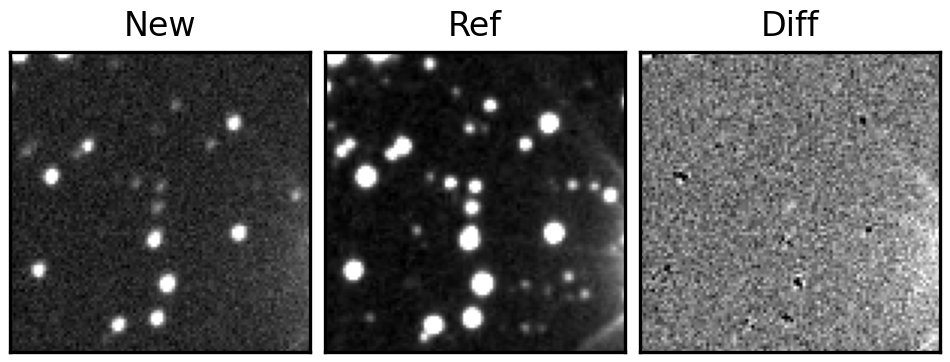
Label: real